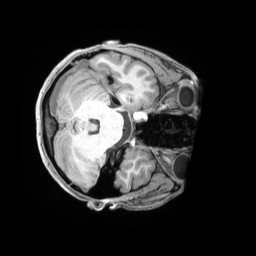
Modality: T1w
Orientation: axial
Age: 22
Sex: female
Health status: ill
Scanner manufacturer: siemens
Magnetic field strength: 3 T
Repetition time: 2.2 s
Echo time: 0.00218 s